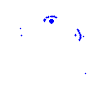
Particle: kaon